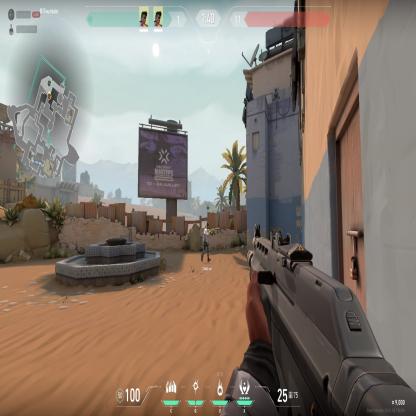
Label: teammate